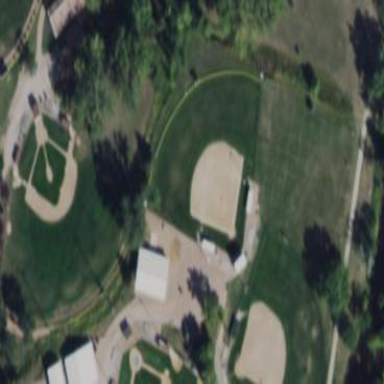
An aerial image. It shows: Softball pitch for leisure sports.